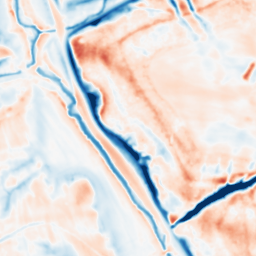
Category: multiscale
Decomposition family: dog_multiscale
Decomposition parameters: sigma_ratio: 1.4
n_scales: 6
base_sigma: 1
Upsampling method: bspline
Upsampling parameters: scale: 8
Upsampling scale: 8